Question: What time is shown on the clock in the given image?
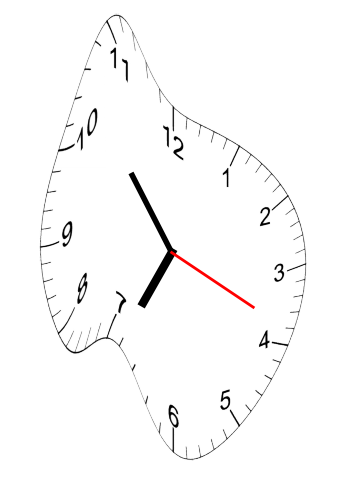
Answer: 06:53:19